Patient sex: F
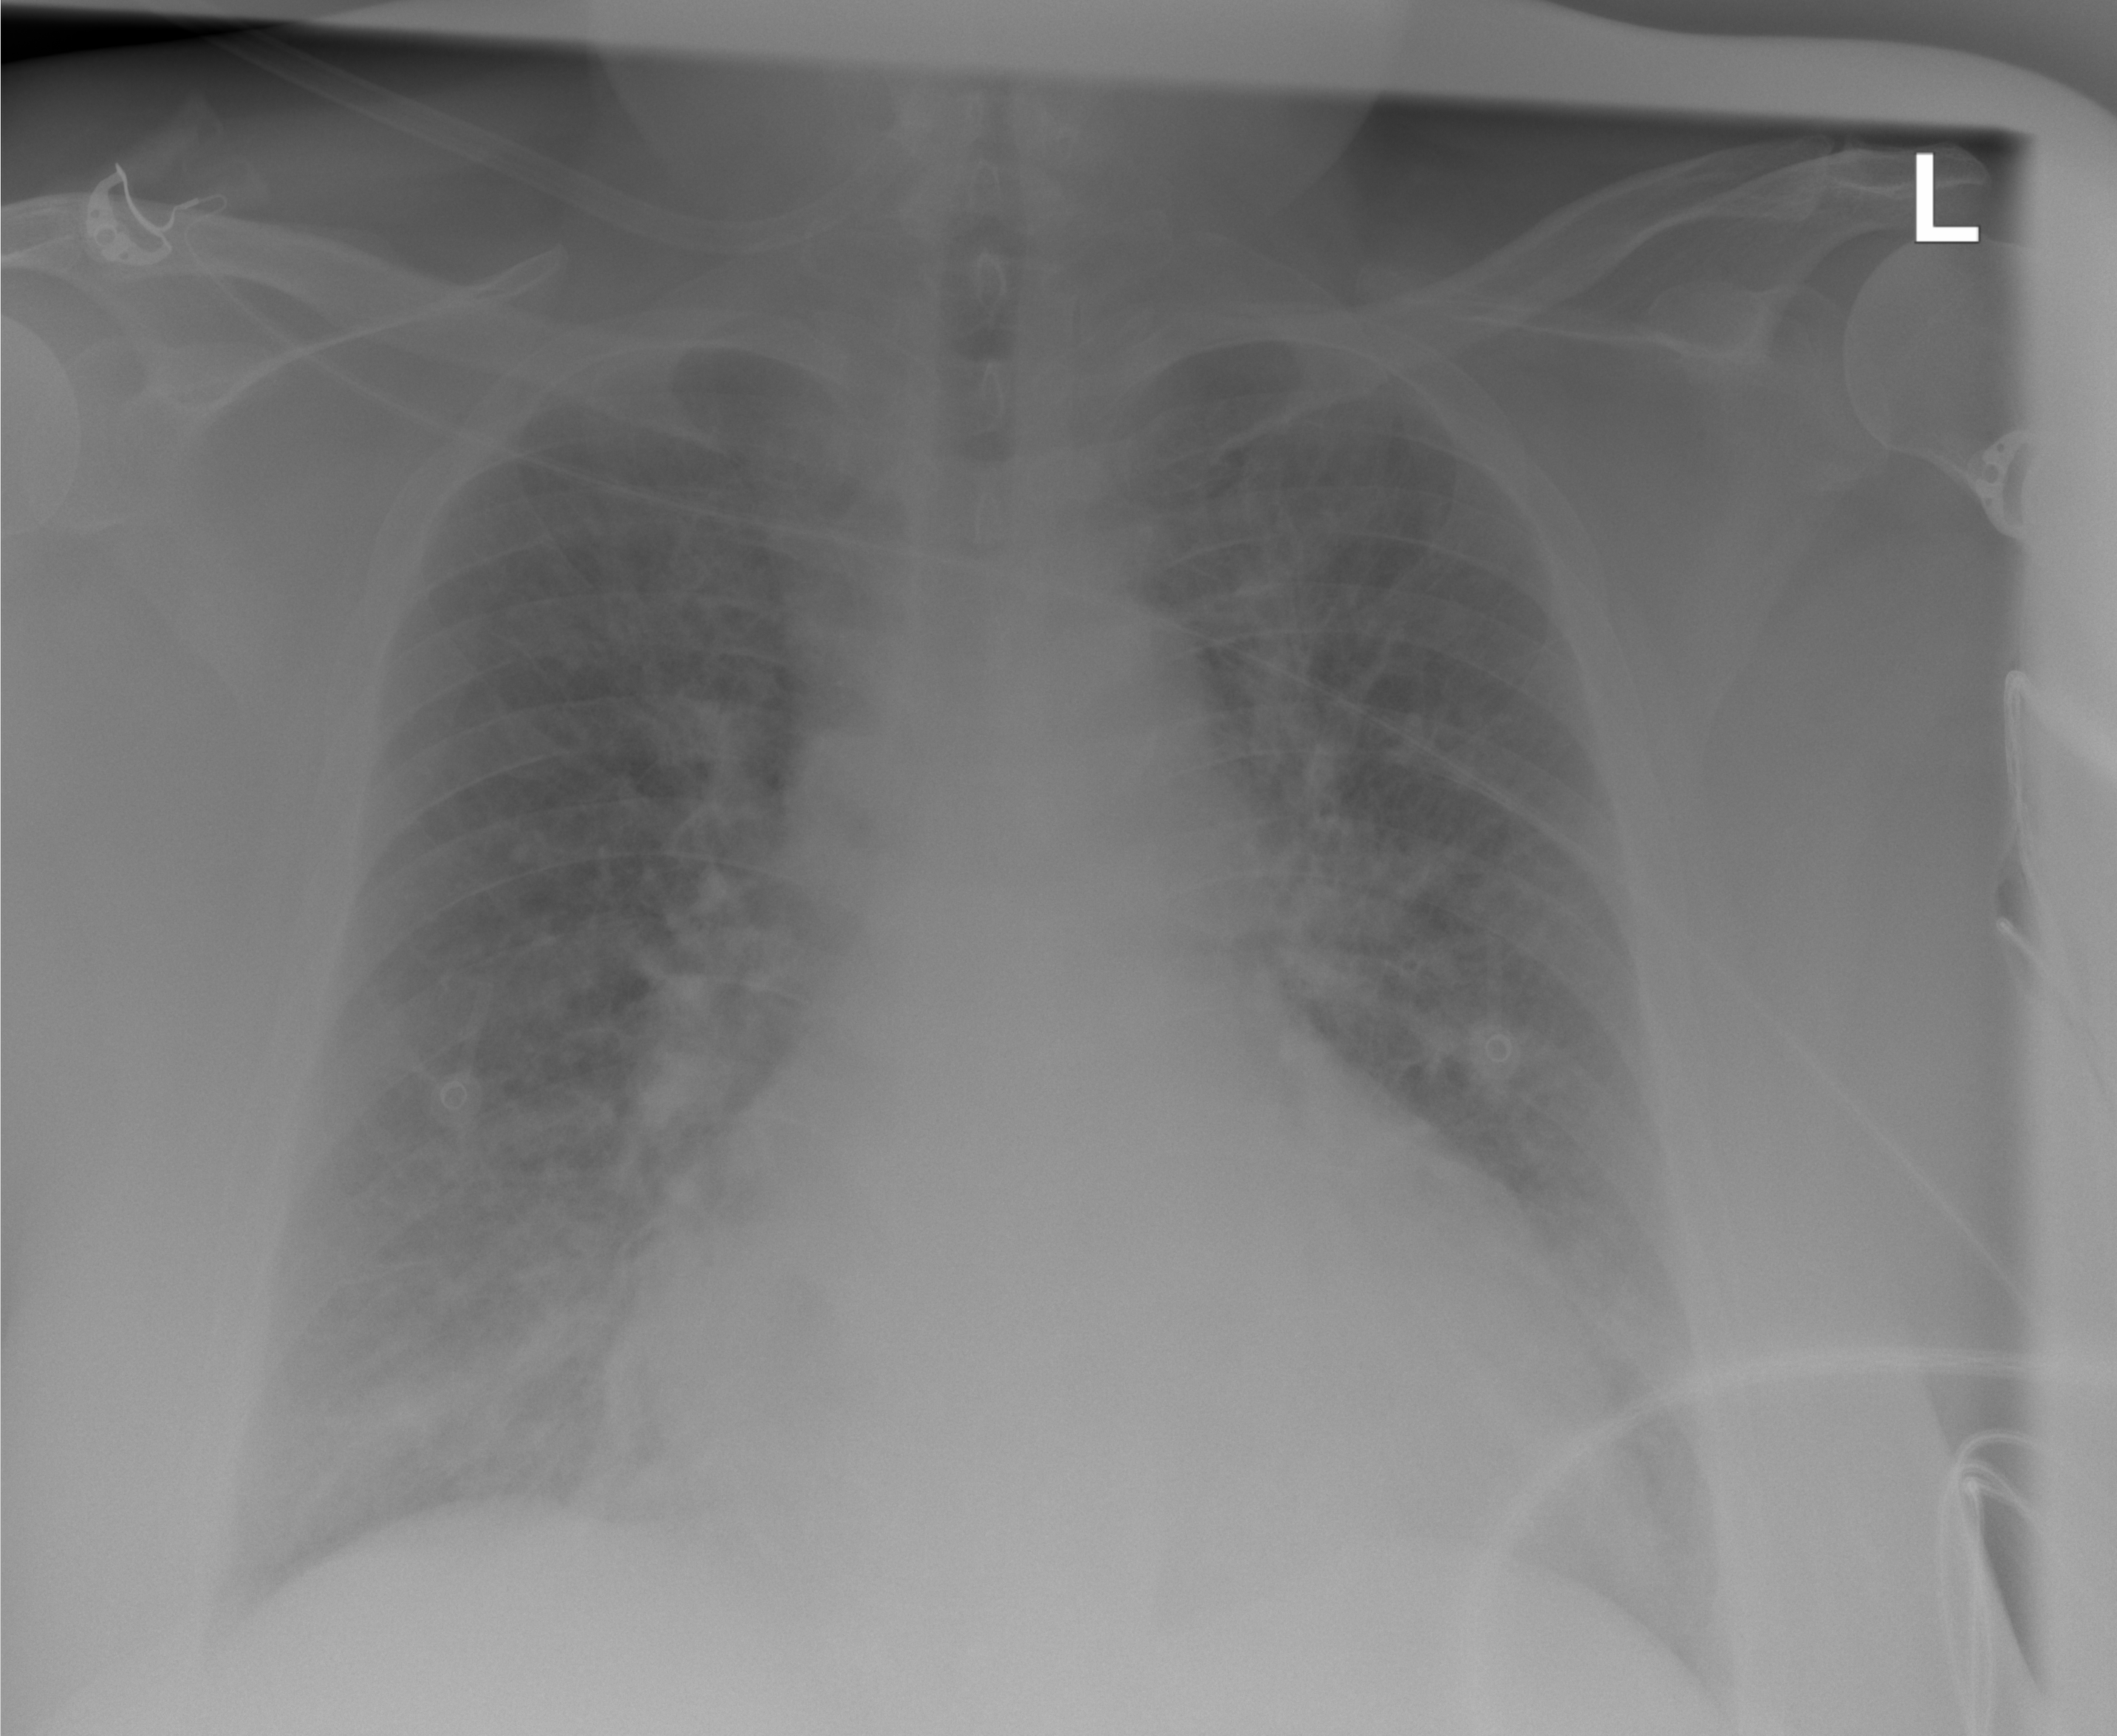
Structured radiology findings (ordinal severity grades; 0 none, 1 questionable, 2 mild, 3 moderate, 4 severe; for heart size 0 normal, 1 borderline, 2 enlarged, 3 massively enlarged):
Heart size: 2
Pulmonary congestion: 3
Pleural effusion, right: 1
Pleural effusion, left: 1
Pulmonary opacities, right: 2
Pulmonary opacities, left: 2
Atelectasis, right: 2
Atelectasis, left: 2